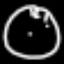
Label: clock